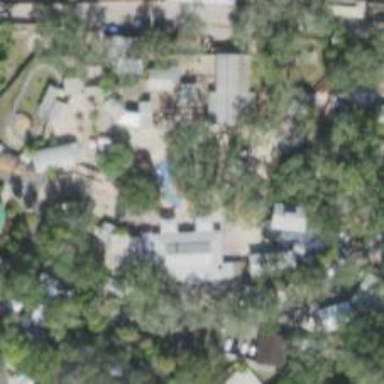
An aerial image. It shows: Theme park.